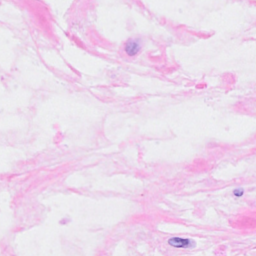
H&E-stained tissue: Breast